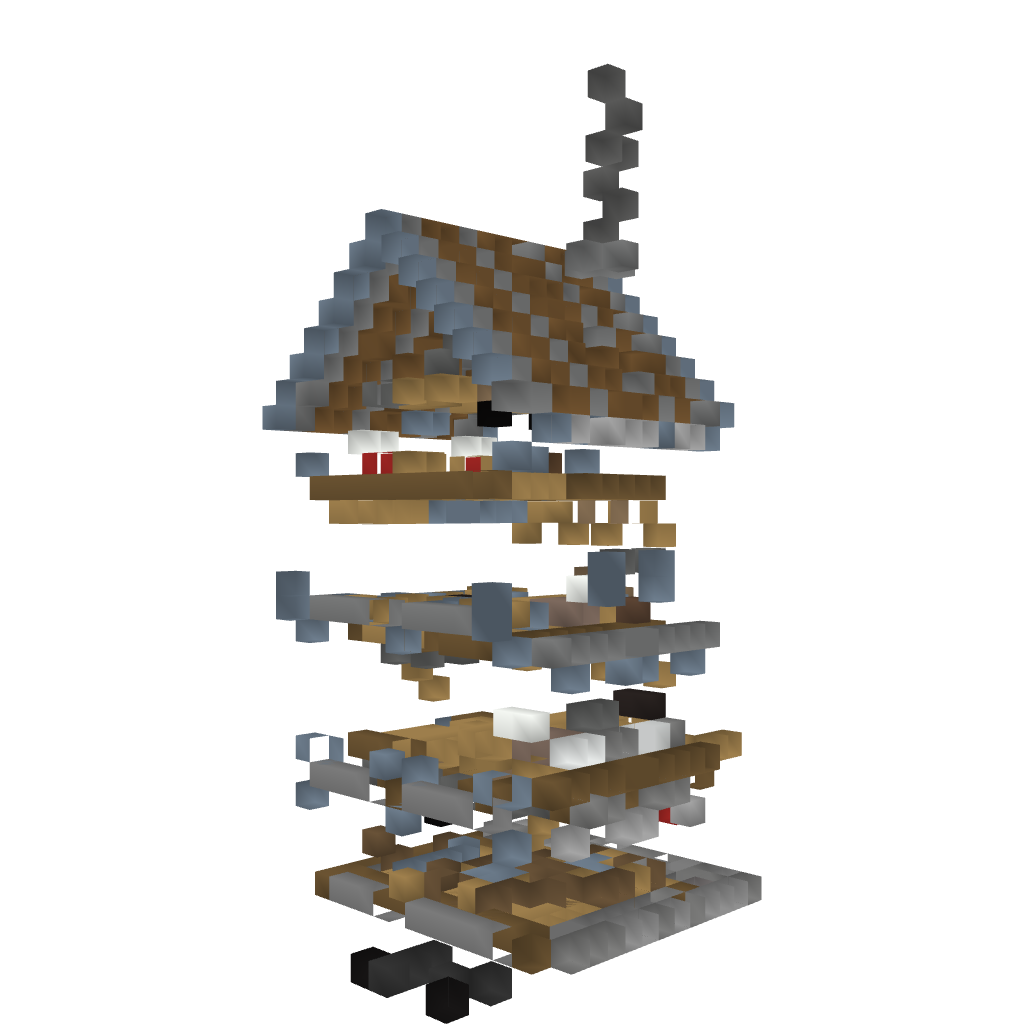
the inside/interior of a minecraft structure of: rustic inn